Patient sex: M
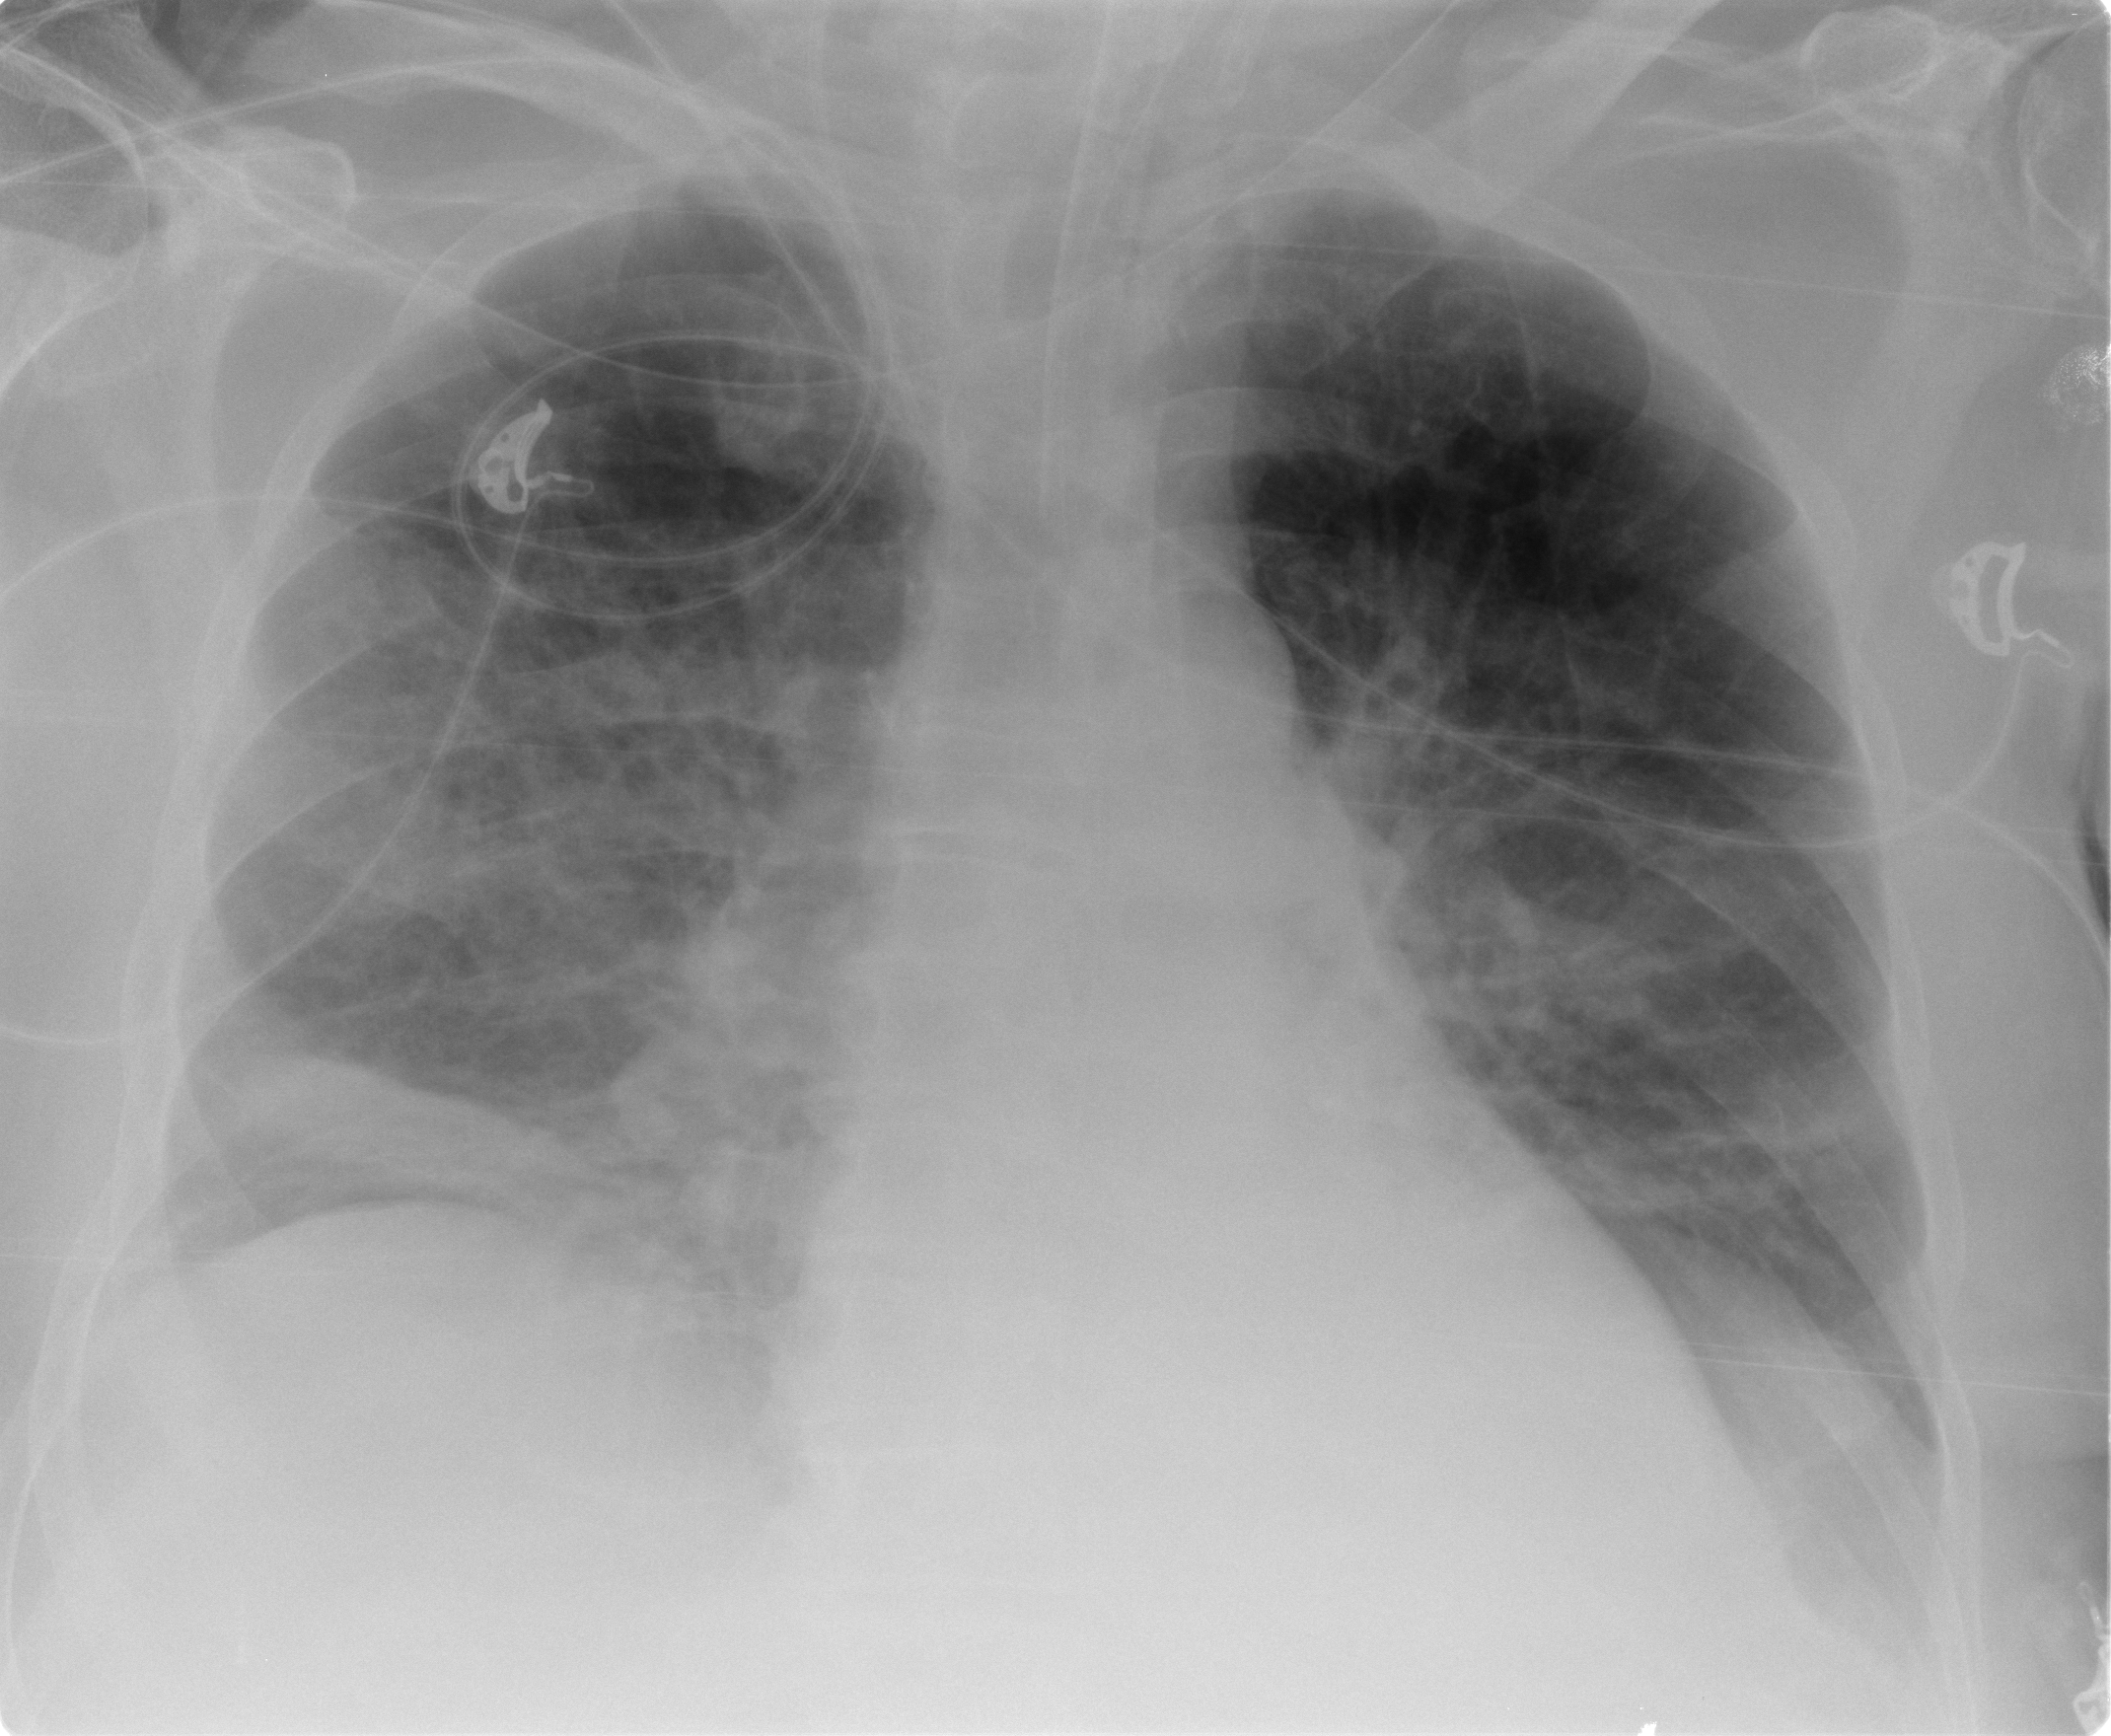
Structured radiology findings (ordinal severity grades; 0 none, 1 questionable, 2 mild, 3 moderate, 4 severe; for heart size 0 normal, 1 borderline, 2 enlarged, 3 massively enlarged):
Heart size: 1
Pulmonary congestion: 2
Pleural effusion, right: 3
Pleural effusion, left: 2
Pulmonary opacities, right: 3
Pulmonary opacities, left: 2
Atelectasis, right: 3
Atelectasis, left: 2